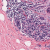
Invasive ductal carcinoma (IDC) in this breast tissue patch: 1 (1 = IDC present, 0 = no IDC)